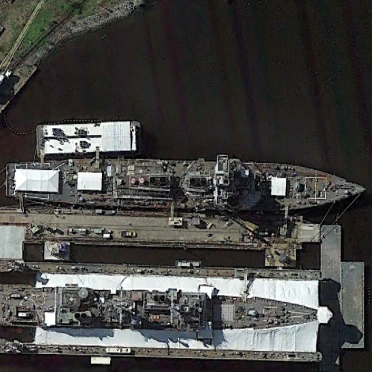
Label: destroyer